You are looking at the short-time Fourier spectrogram of a bearing's acceleration signal. Diagnose the bearing from this image, choosing from: normal, inner_race, outer_race, ball.
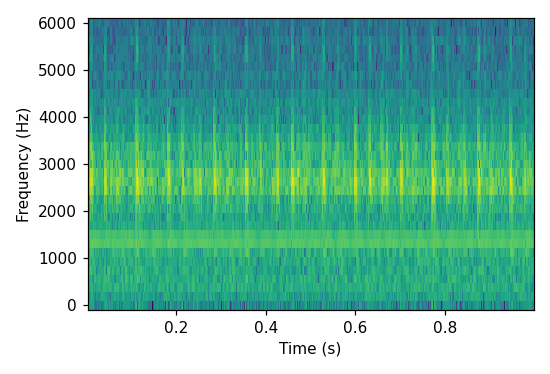
Answer: inner_race